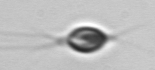
Label: Chrysochromulina